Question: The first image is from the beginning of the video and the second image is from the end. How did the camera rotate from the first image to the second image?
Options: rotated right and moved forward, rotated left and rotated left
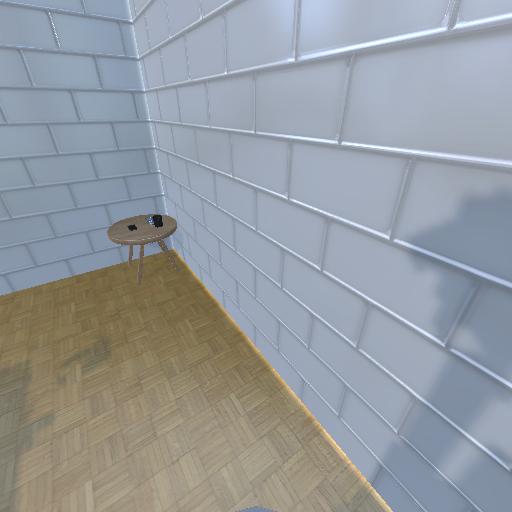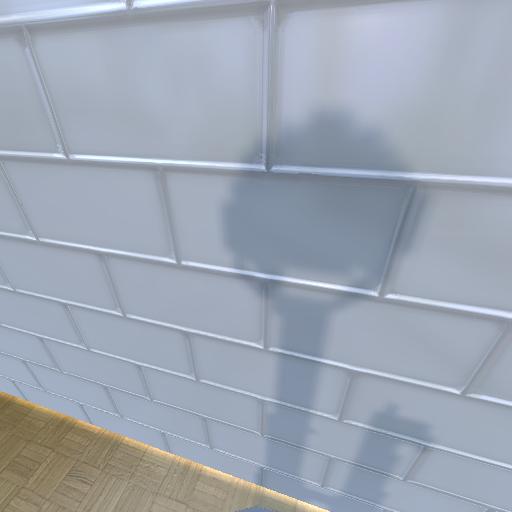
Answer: rotated right and moved forward